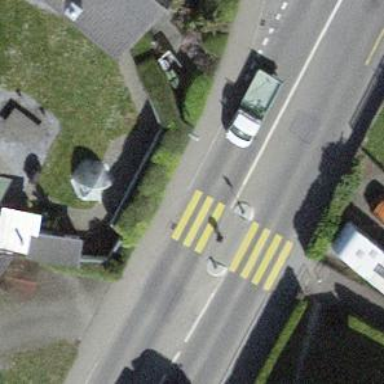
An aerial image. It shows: Pedestrian crossing with zebra markings on the footway.